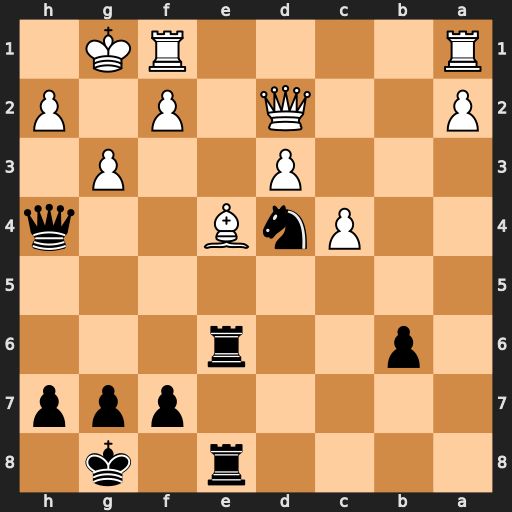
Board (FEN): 4r1k1/5ppp/1p2r3/8/2PnB2q/3P2P1/P2Q1P1P/R4RK1
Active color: b
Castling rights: -
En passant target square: -
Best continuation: Qxe4 dxe4 Nf3+ Kg2 Nxd2